Field crop: tomato
Growth stage: 1
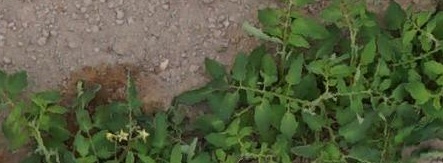
Species: tomato